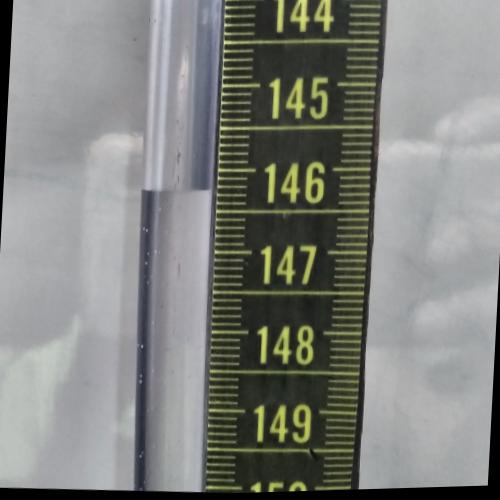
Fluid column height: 146.3 cm